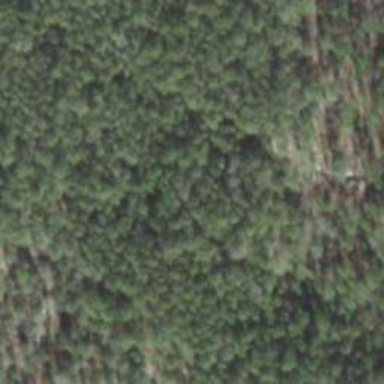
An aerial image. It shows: Mixed leaf woodland.